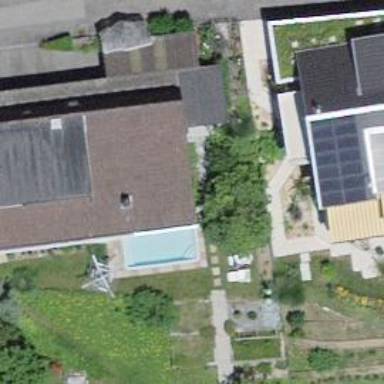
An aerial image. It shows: Residential building.